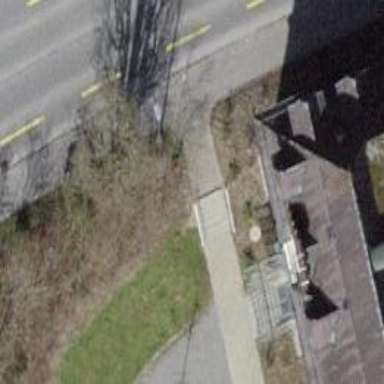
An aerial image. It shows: Set of steps on the road.